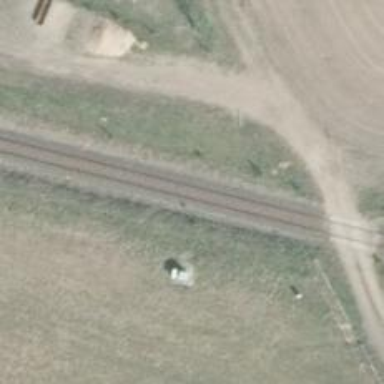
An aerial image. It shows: Railway signal.